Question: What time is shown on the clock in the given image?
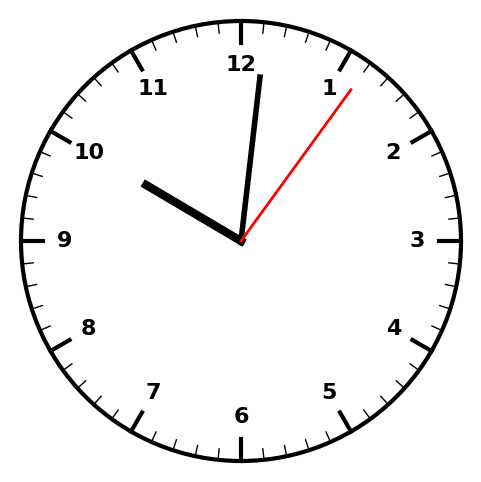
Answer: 10:01:06